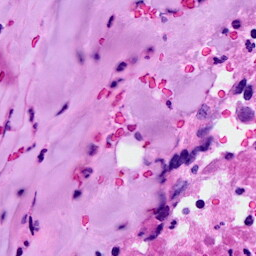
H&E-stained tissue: Breast